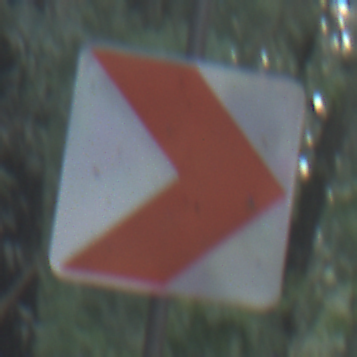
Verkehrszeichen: RichtungstafelnInKurvenKleinLinks
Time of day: SunriseSunset
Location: Outdoor (Nature)
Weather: NotSpecified
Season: Autumn
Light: Natural